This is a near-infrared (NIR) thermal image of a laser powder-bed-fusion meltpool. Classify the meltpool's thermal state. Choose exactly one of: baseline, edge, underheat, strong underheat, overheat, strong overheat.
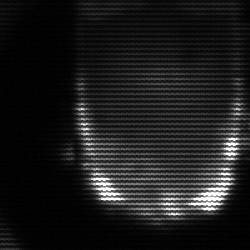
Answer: baseline